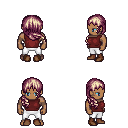
a pixel art fantasy rpg character, male body template, human, dark skin, maroon sleeveless shirt, white pants, white blonde right-swept hairstyle, brown shoes, four views (front, back, left, right), 2x2 character sprite sheet, small pixel art, hard edges, no anti-aliasing